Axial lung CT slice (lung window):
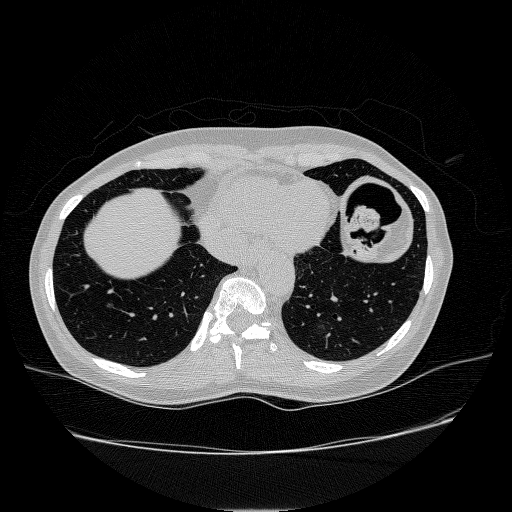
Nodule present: no